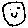
Label: smiley face